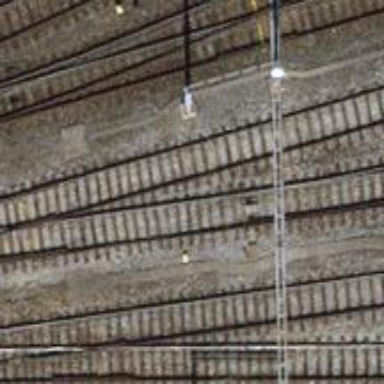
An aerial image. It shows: Railway switch.